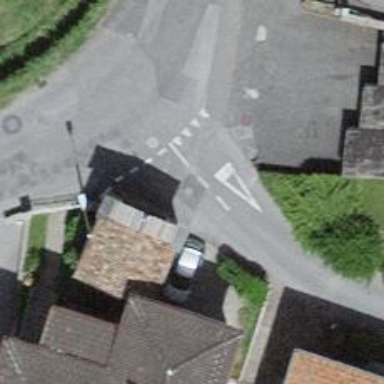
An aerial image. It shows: Road with "give way" sign.